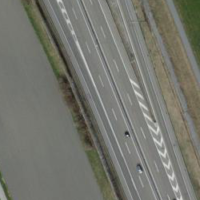
EUNIS habitat code: 57
Species observed at this site:
Falco tinnunculus